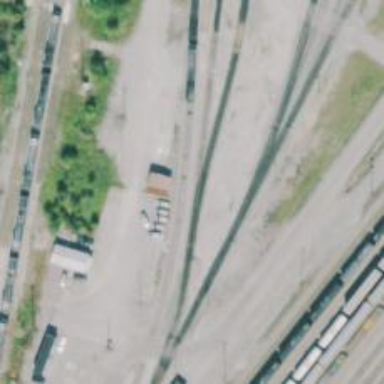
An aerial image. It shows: Railway yard in service.